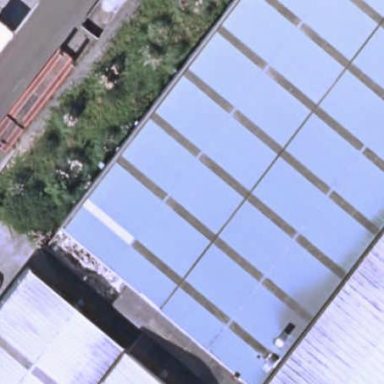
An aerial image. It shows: Industrial building.